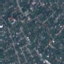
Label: Residential